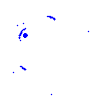
Particle: electron